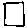
Label: square